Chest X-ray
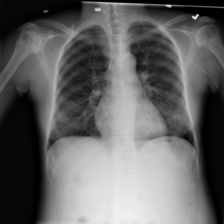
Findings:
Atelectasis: negative
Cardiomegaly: positive
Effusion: negative
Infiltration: negative
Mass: negative
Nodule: negative
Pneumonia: negative
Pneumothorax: negative
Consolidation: negative
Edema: negative
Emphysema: negative
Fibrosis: negative
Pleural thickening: negative
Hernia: negative